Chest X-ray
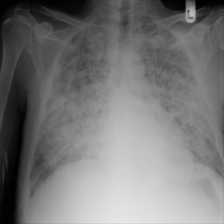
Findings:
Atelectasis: negative
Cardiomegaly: negative
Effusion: negative
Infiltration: negative
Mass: negative
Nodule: negative
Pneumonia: negative
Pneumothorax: negative
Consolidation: negative
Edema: negative
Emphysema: negative
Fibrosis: negative
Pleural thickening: negative
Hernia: negative